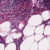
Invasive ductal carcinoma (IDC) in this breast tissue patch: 0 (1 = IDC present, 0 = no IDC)